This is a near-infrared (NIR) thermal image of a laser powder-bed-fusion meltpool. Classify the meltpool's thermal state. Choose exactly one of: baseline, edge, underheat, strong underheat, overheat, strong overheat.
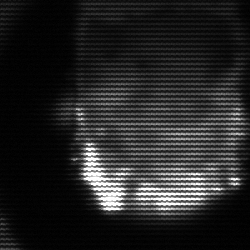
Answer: baseline